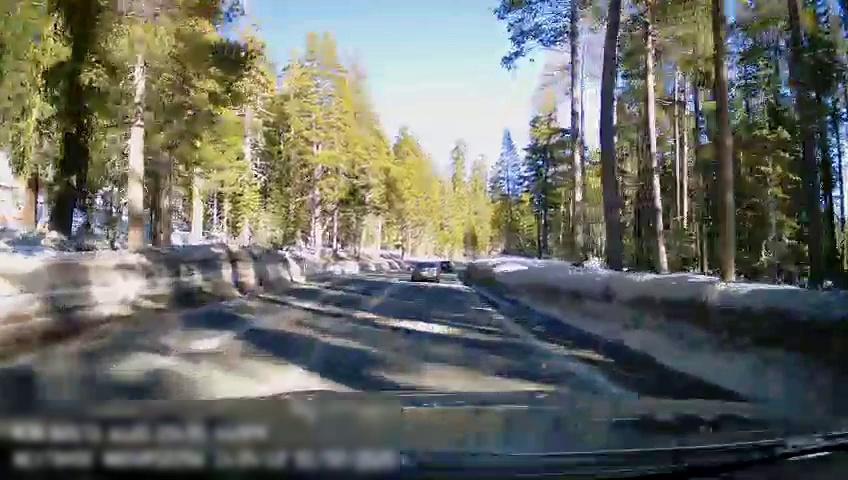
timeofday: Day
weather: Snowy
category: Drivable Space
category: Vehicles | Car
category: Vehicles | Car